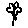
Label: flower